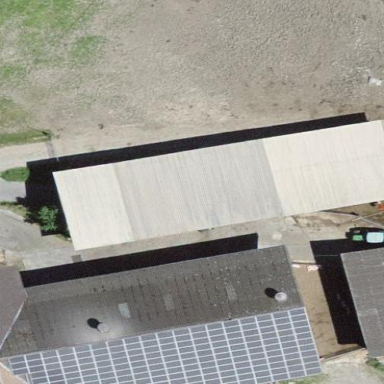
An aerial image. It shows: Shed.